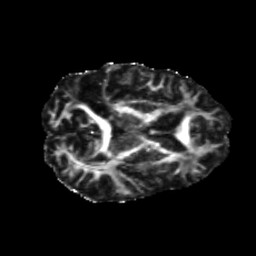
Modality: FA
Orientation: axial
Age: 62
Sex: female
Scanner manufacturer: siemens
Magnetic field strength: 3 T
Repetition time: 5.25 s
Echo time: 0.08 s